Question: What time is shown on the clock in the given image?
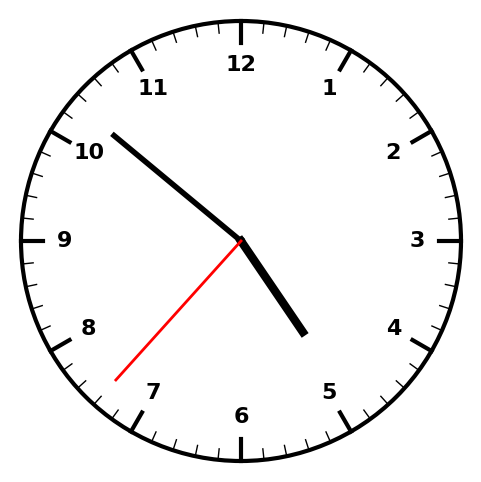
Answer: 04:51:37